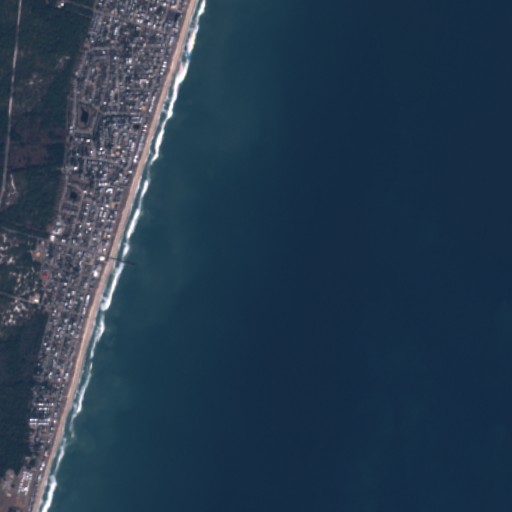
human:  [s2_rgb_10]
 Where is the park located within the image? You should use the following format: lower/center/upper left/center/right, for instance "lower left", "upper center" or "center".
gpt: The park is located in the upper left of the image.
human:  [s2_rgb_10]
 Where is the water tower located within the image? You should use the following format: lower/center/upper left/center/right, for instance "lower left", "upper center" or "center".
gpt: The water tower is located in the upper left of the image.
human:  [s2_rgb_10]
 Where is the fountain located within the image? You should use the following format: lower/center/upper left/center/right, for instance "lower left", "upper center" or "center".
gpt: The fountain is located in the upper left of the image.
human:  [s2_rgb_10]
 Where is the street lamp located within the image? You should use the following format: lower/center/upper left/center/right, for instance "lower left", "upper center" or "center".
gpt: The street lamp is located in the left of the image.
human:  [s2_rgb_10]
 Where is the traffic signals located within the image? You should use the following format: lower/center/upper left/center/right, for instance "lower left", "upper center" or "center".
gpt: The traffic signals is located in the center left of the image.
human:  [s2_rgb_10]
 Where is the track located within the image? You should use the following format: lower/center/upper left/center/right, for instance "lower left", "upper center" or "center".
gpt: There is no track in the image.